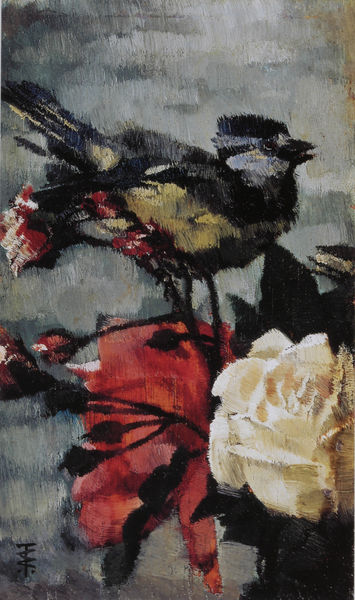
Titel: Meise mit Rosen
Künstler: Heinrich Wilhelm Trübner
Standort: Heidelberg
Institution: Kurpfälzisches Museum der Stadt Heidelberg
Schlagwörter: baum, blau, blätter, dunkel, falke, feder, flügel, gemälde, himmel, schatten, vogel, wasser, weiß, wolken, aquarell, gelb, grün, impressionismus, sitzen, blume, blumen, grau, hell, hintergrund, licht, schwarz, star, blüte, blüten, rose, rosen, rot, tier, wolke, beige, expressionismus, flächig, malerei, federn, gefieder, trauer, bild, signatur, öl, ast, kalt, natur, vieh, pastos, gold, blatt, pflanze, pflanzen, rosa, garten, stilleben, stillleben, schwanz, japan, sommer, wellen, papier, schnabel, moderne, abstrakt, modern, farbe, klein, linien, herbst, weis, signiert, duktus, detail, stimmung, japanisch, frühling, abstraktion, surreal, unscharf, blütenblätter, stiel, linie, zweig, stengel, monogramm, bläulich, leinwand, pinsel, ölmalerei, flora, pinselstrich, trüb, chinesisch, china, kehle, amsel, blaugrau, blaumeise, blauspecht, bürzel, chwarz, dornenvogel, drossel, dunkels, erschreckt, farb, ferdn, fink, fleigen, geflieder, hagebutte, hubi, knospe, knospen, meise, natu, piepmatz, pipen, singen, spatz, sperling, sänger, tierdarstellung, verwischt, vöglein, weiße, federkleid, fauna, graublau, miniatur, ungenau, kleinformat, stieglitz, iß, zwitschern, 20. jahrhundert, kleintierzoo, blaukelchen